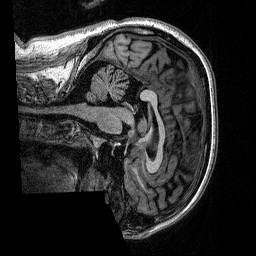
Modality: T1w
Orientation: sagittal
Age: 31
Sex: male
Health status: healthy
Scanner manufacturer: siemens
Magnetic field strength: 1.5 T
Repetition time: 2.73 s
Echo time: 0.00357 s